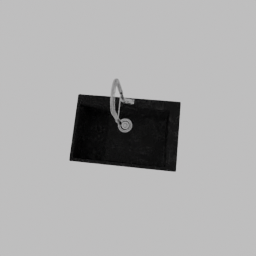
Label: appliances